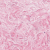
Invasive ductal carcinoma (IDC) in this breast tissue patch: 0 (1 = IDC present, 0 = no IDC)